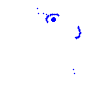
Particle: kaon